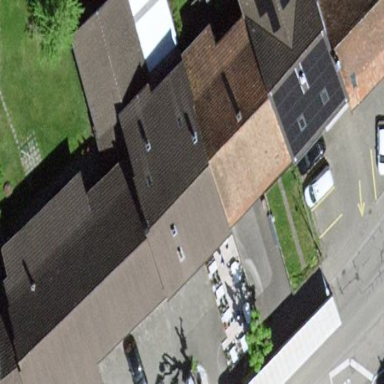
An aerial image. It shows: Restaurant in building.